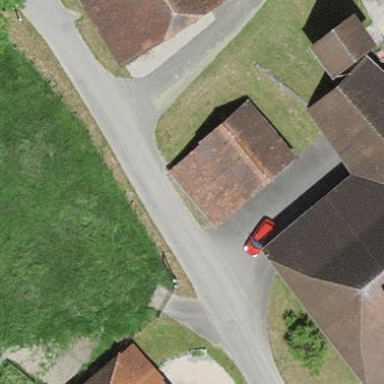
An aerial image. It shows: Garage.